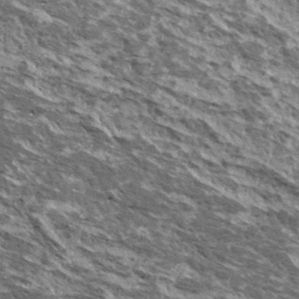
Label: frost